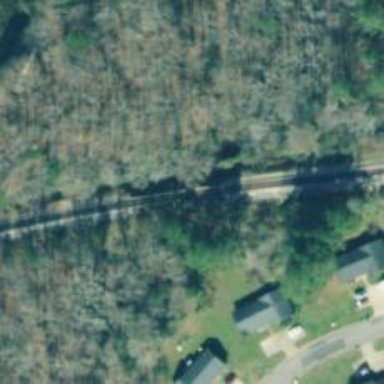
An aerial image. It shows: Railway bridge.